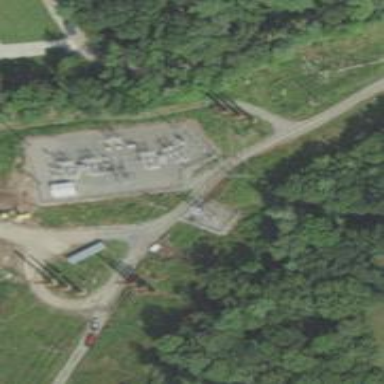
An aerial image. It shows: Switch for power supply.